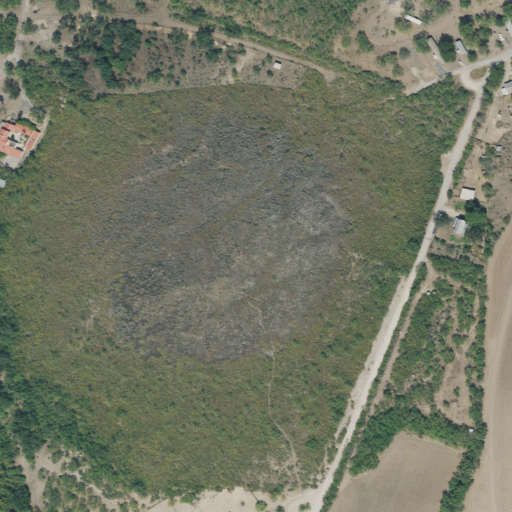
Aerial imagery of mountain in Texas named Inge Mountain containing shrub, evergreen forest, open development, cultivated crops, low intensity development, deciduous forest, medium intensity development, grassland, and mixed forest